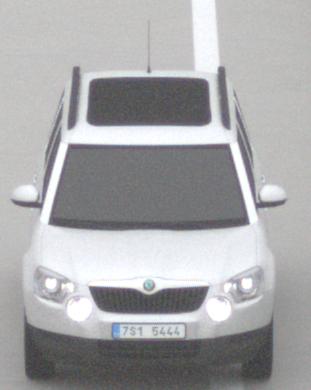
Make: Skoda
Model: Yeti 1.2 TSI
Detailed model: Yeti
Model produced from: 2009/11
Model produced until: 2011/10
Doors: 5
Color: white
Road condition: dry road
Daytime: midday
Contrast: low contrast